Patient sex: M
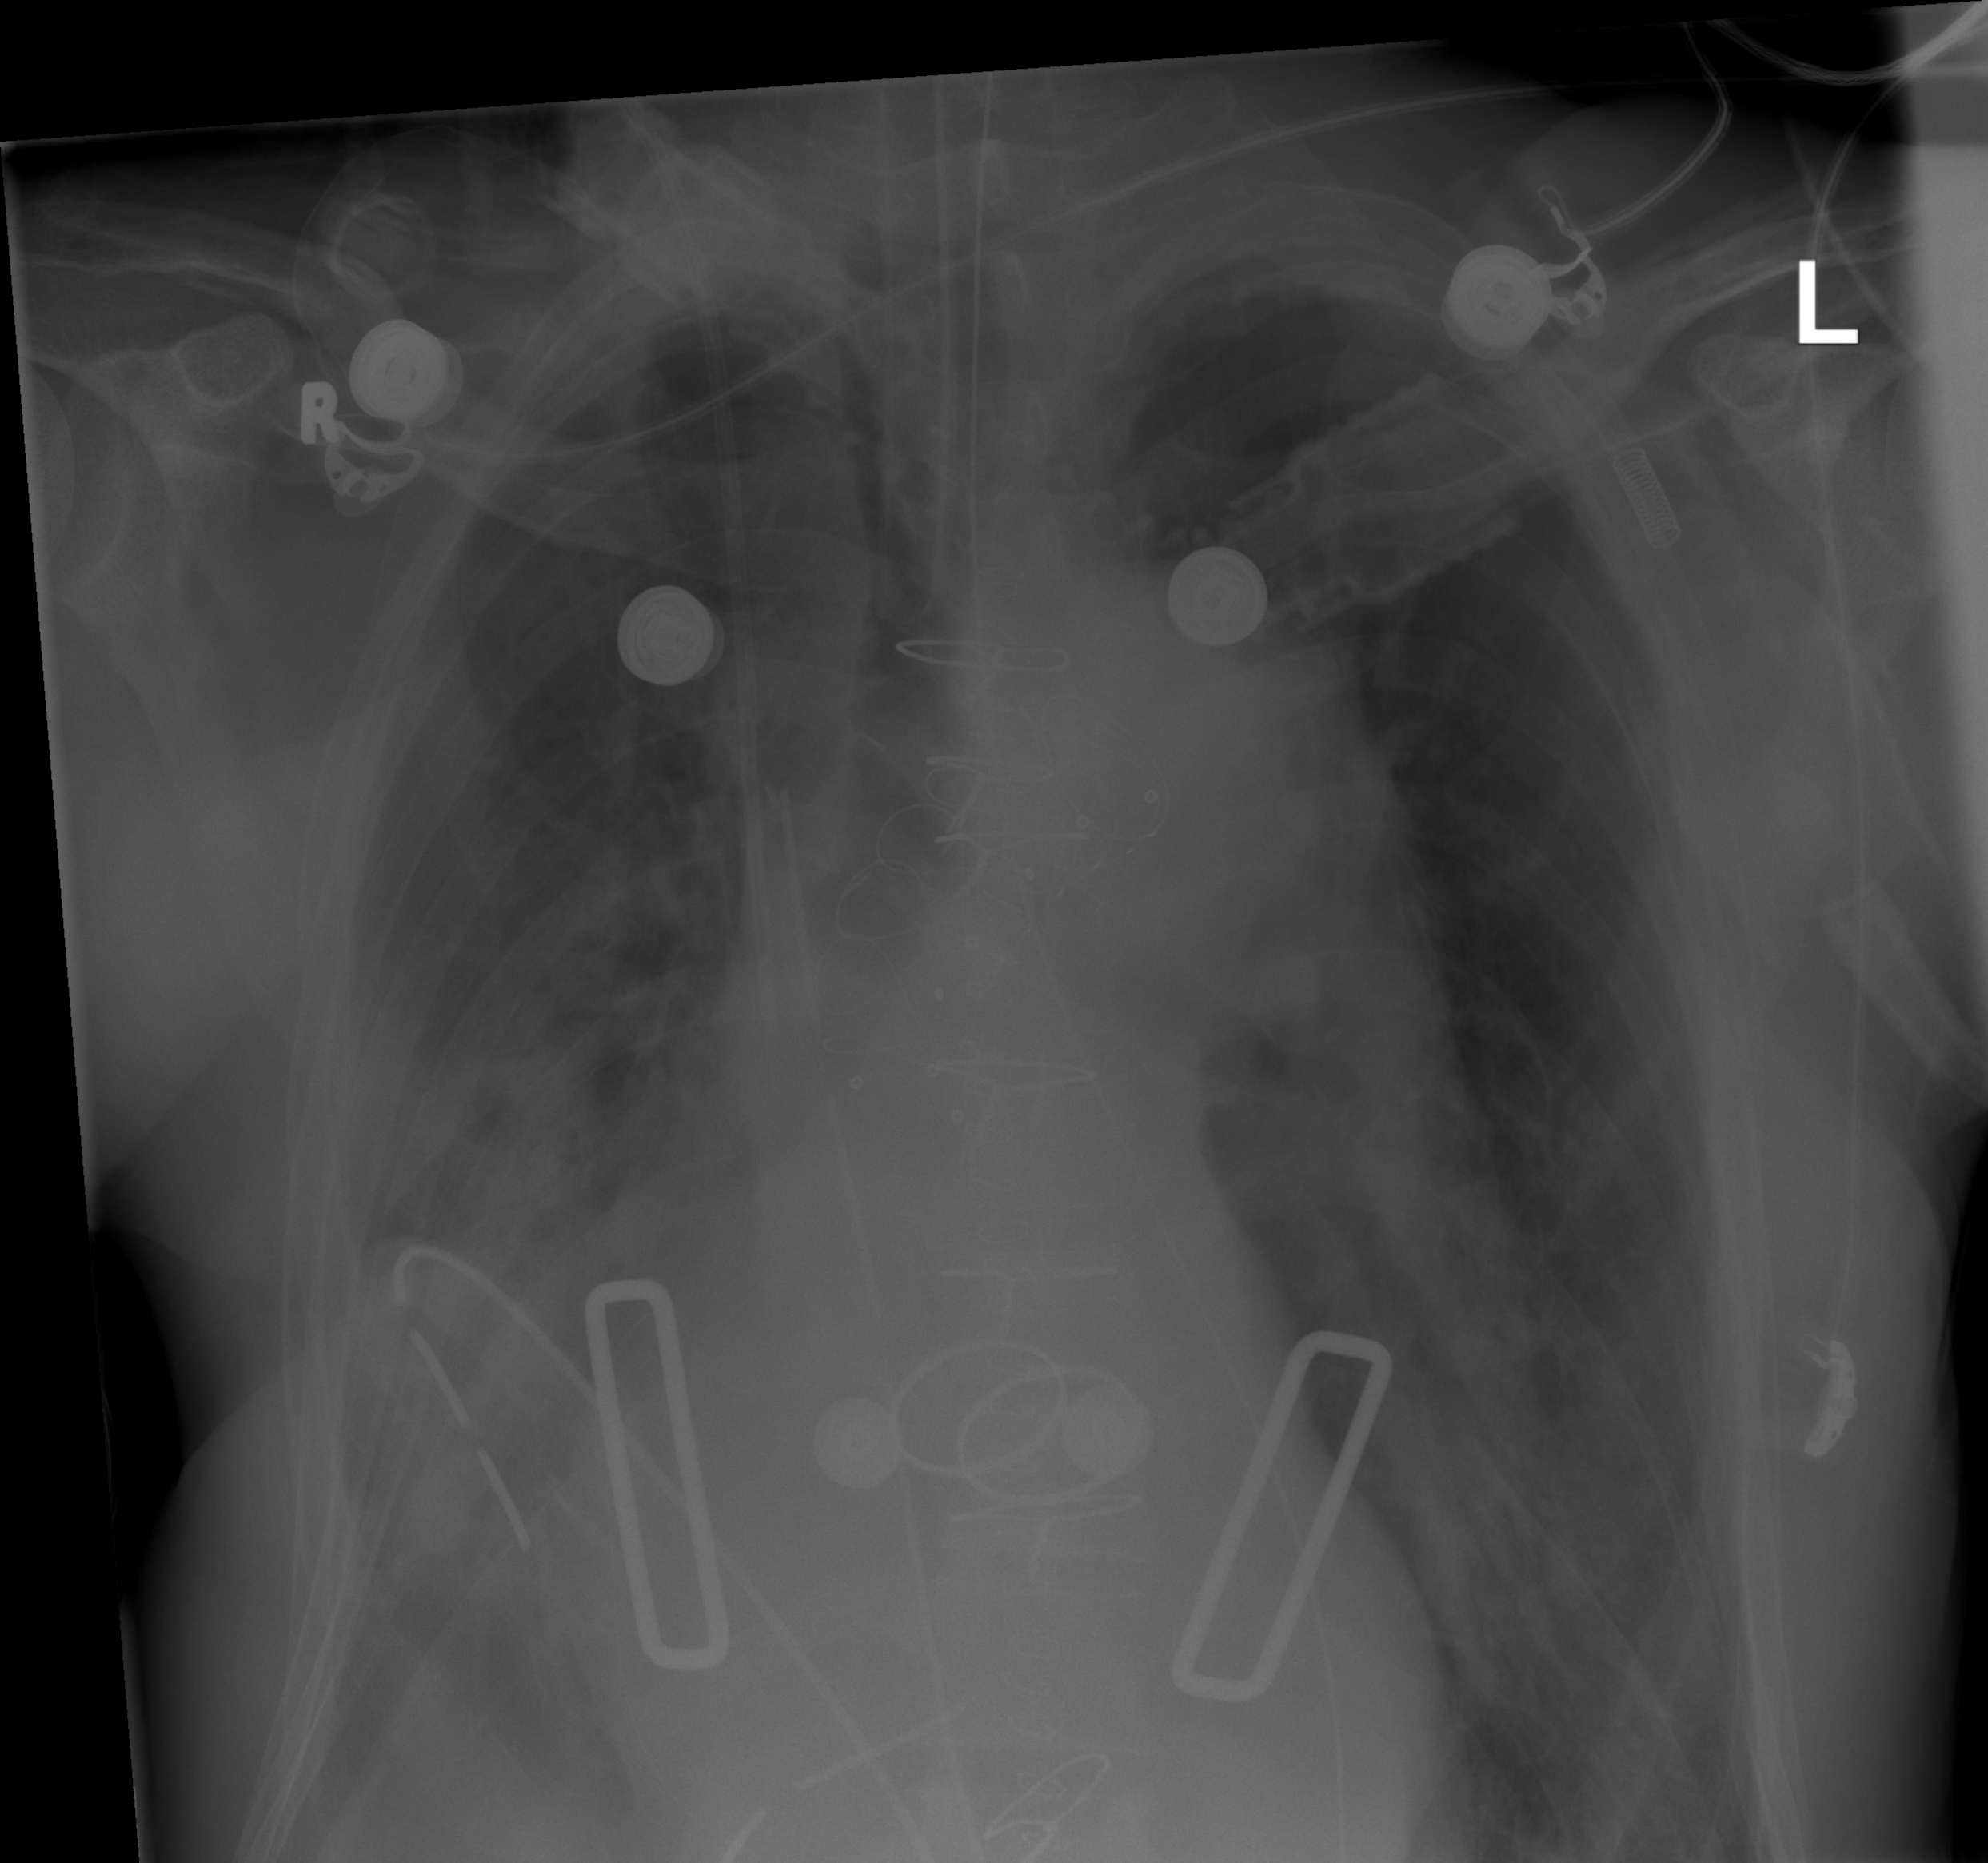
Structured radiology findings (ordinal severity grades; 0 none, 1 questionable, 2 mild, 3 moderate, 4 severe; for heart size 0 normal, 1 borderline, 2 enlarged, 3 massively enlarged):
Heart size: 1
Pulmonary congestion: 0
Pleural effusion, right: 2
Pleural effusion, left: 0
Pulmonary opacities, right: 2
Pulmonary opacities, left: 0
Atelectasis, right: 3
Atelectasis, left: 2